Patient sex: F
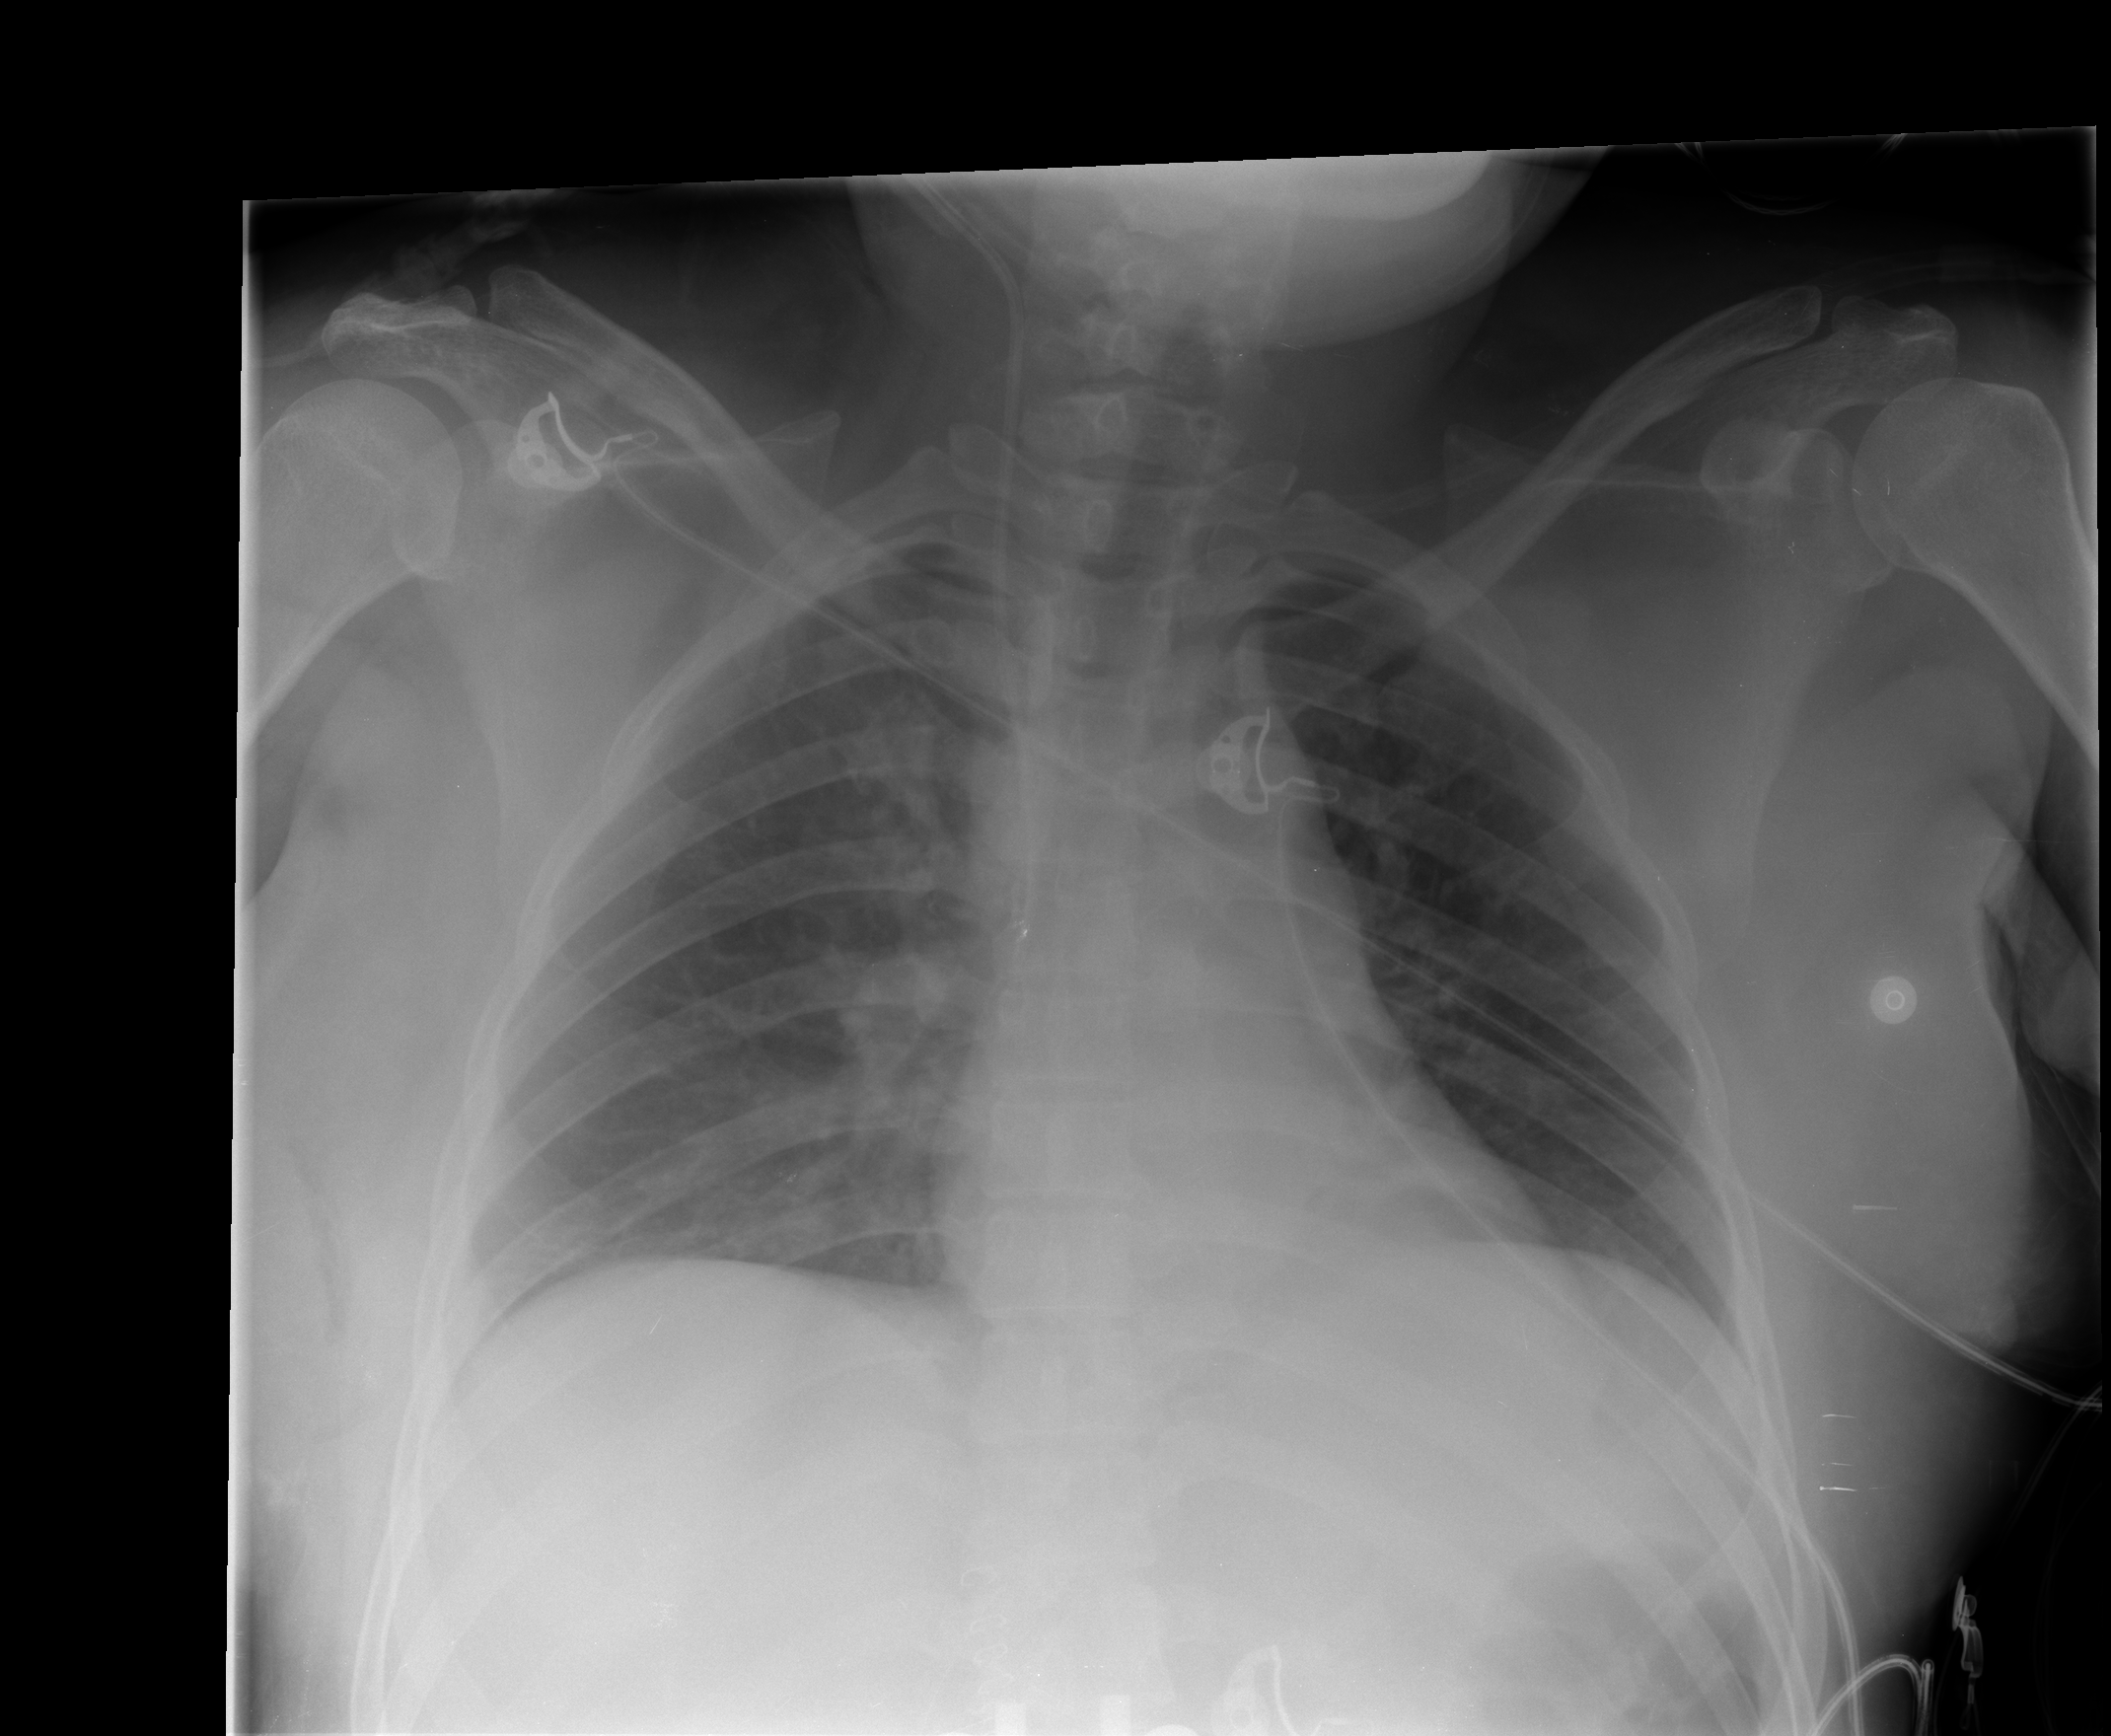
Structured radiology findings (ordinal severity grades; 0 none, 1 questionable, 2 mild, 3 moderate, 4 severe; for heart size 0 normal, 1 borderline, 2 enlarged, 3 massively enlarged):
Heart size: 0
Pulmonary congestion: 0
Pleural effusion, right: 0
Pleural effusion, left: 0
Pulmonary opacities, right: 0
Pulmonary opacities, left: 0
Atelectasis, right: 2
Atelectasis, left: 0